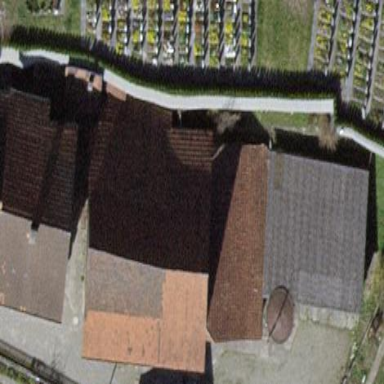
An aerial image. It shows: Farm building with gabled roof.